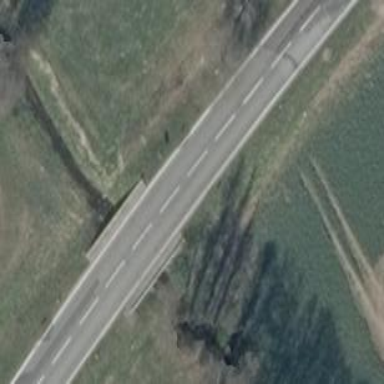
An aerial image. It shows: Secondary road with asphalt surface.